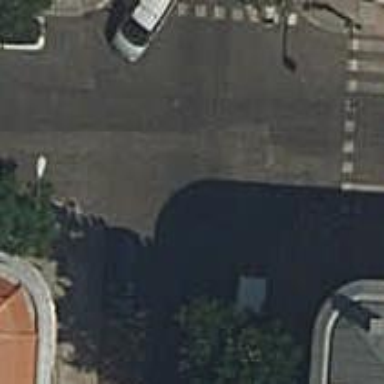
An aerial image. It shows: Road with traffic signals.